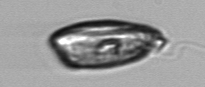
Label: Katodinium_or_Torodinium